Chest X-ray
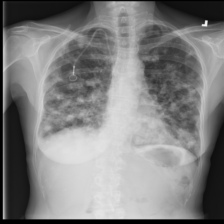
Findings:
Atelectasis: negative
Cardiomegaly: negative
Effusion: positive
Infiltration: negative
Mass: negative
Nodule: positive
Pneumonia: negative
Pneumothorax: negative
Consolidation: negative
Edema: negative
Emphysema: negative
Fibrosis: negative
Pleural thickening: negative
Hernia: negative